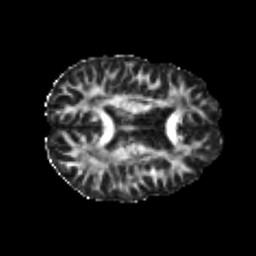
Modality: FA
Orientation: axial
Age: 22
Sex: male
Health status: healthy
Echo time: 0.074 s